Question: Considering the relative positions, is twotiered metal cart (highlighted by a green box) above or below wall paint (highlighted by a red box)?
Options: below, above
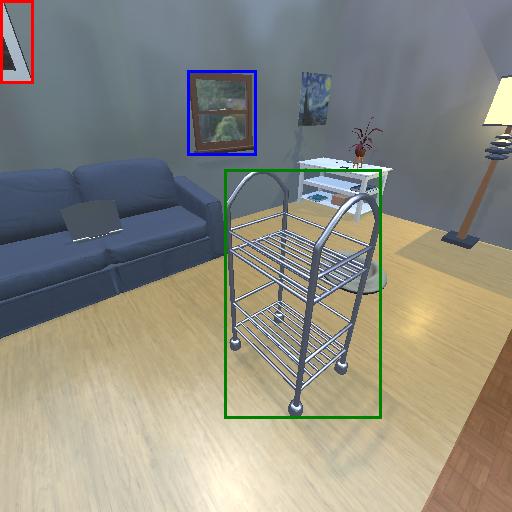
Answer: below